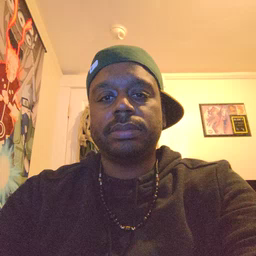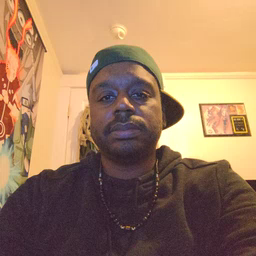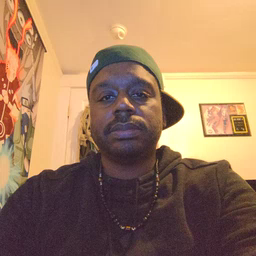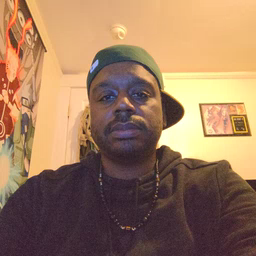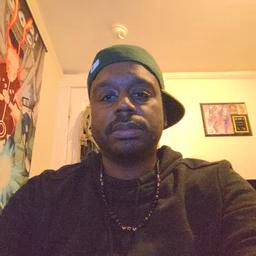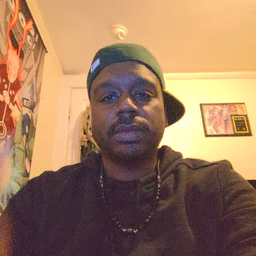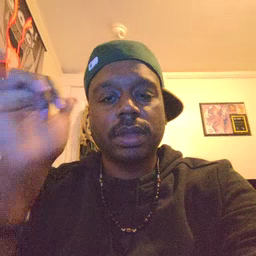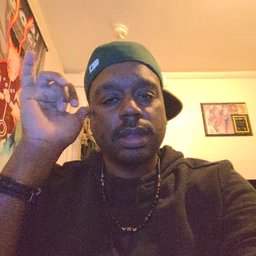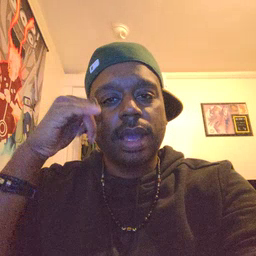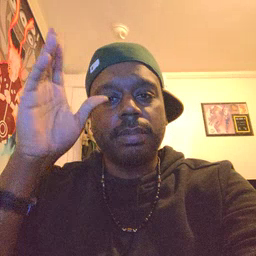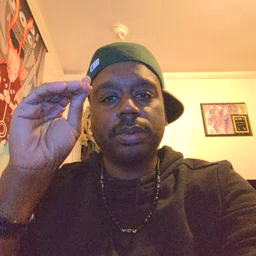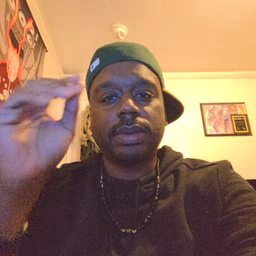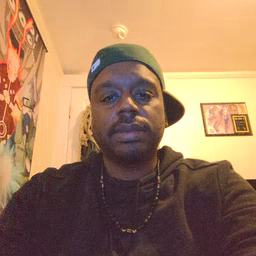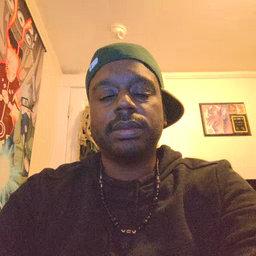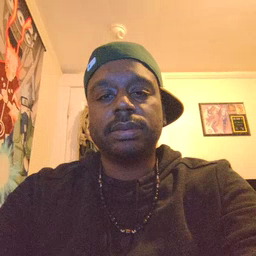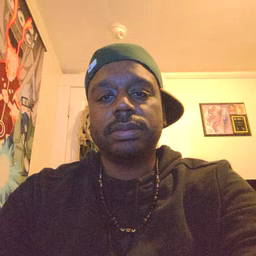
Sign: cowboy